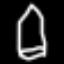
Label: pencil